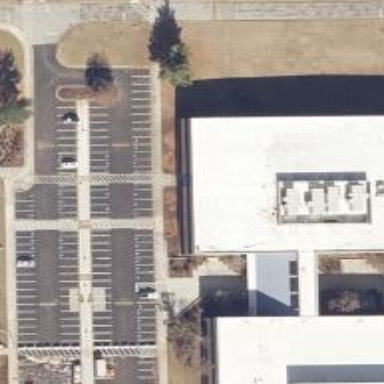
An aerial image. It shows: Parking space is available.